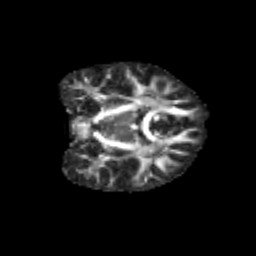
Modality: FA
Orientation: coronal
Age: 11
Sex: female
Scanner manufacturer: siemens
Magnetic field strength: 3 T
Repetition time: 3.8 s
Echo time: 0.07 s